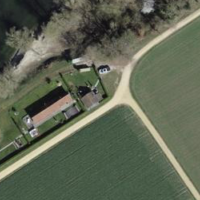
EUNIS habitat code: 52
Species observed at this site:
Symphoricarpos albus